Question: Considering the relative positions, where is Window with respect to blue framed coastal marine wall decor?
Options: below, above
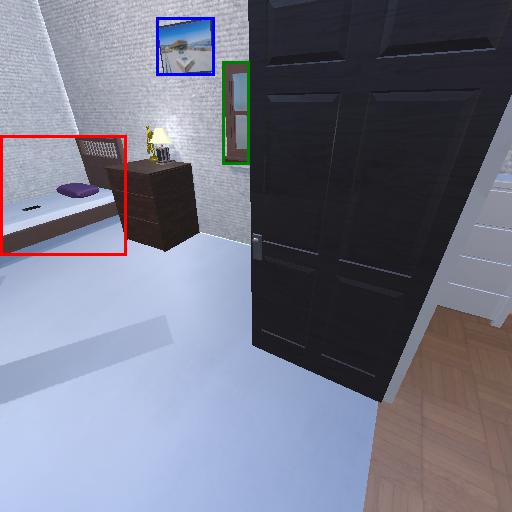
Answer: below